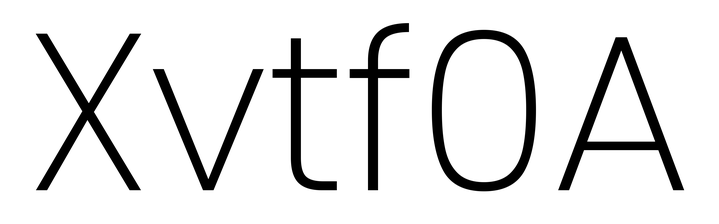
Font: Poppins-ExtraLight